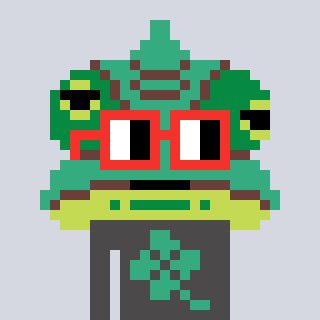
a pixel art character with square red glasses, a chameleon-shaped head and a grayscale-colored body on a cool background